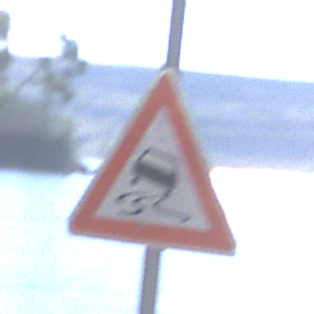
Verkehrszeichen: SchleuderOderRutschgefahr
Umgebung: Outdoor, Nature
Tageszeit: MorningAfternoon
Wetter: Clear
Licht: Natural
Jahreszeit: NotSpecified
Kontrast: HighContrast